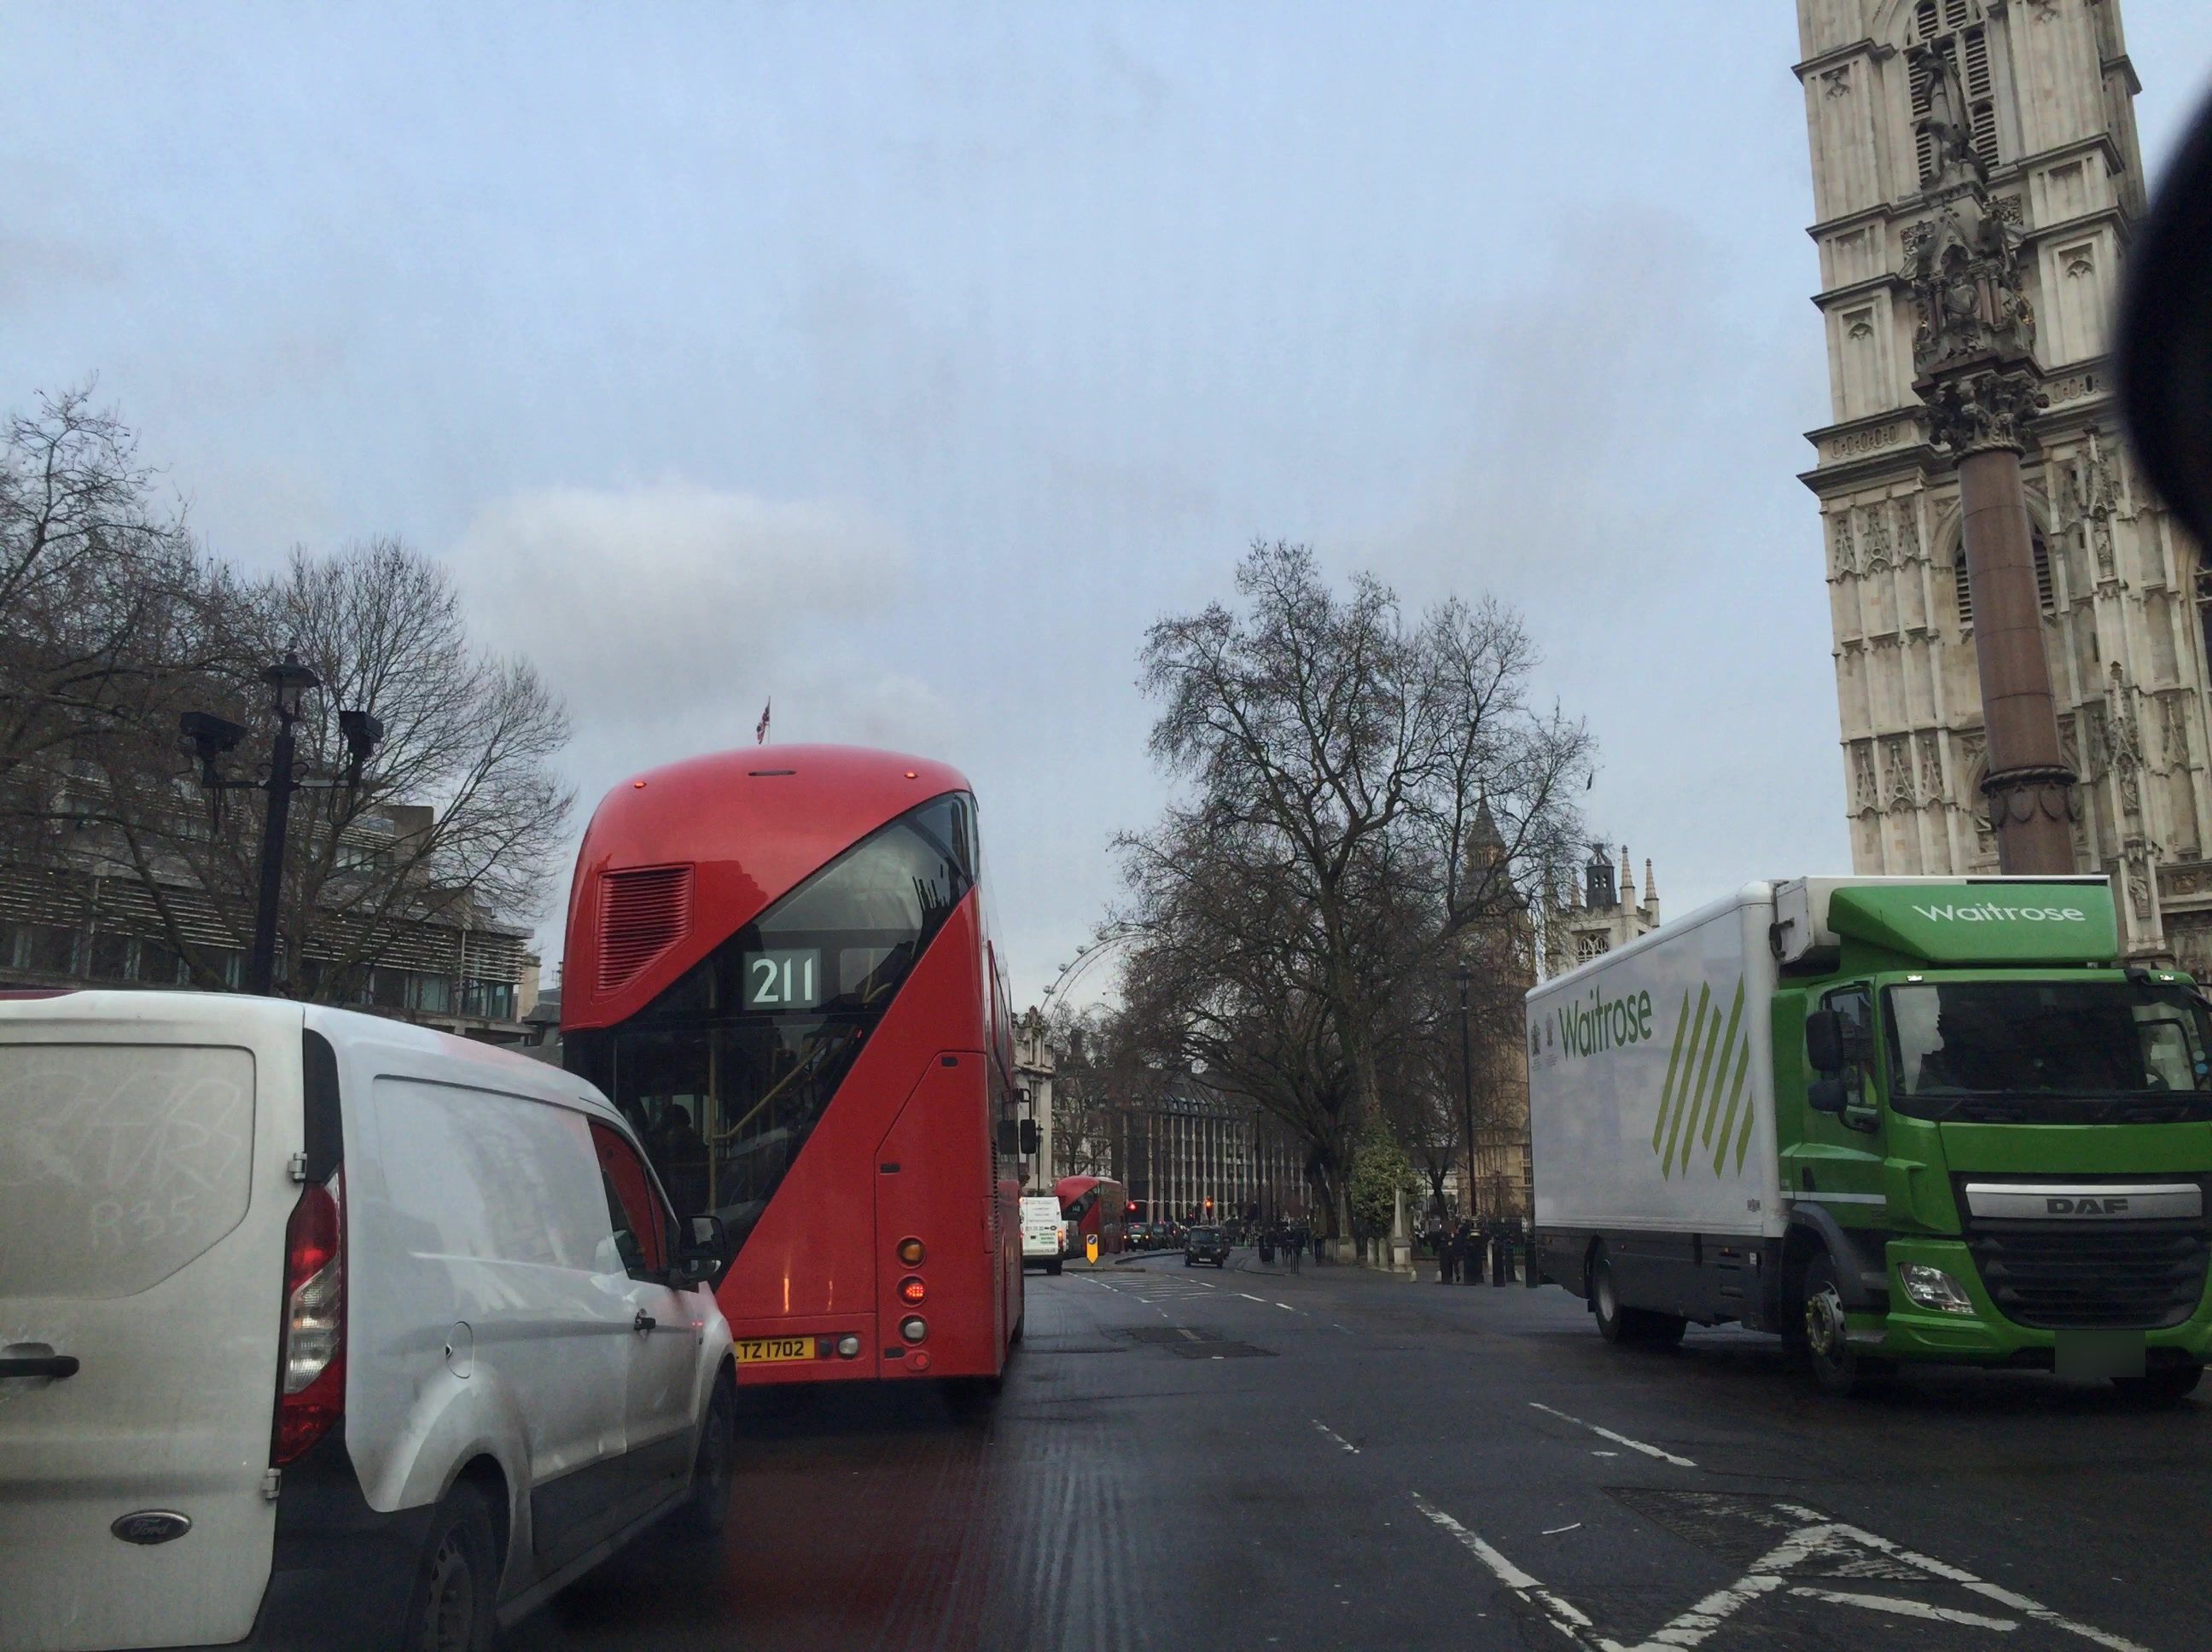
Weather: rainy
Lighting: day
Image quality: good
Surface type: driving surface
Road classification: primary
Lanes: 2
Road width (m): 10 m
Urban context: urban centre
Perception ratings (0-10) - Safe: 4.57, Lively: 6.55, Beautiful: 8, Boring: 1.27, Depressing: 6.8, Wealthy: 7